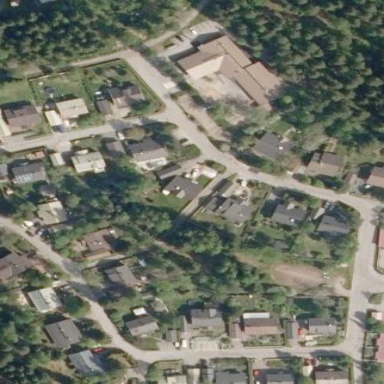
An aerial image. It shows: Residential area.